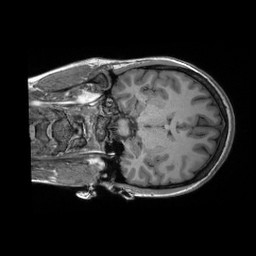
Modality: T1w
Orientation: coronal
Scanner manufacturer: siemens
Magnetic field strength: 3 T
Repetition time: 2.3 s
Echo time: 0.00302 s